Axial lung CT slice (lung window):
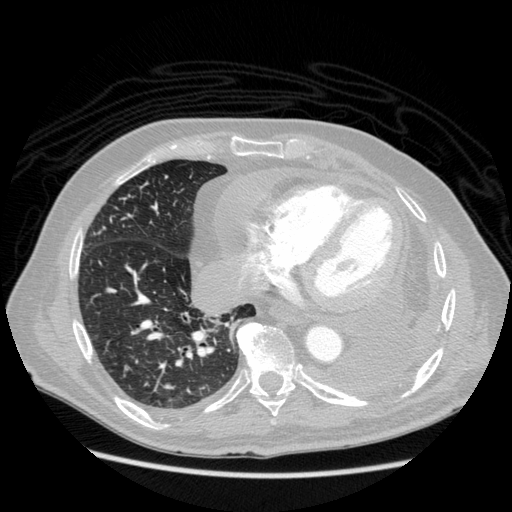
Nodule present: no